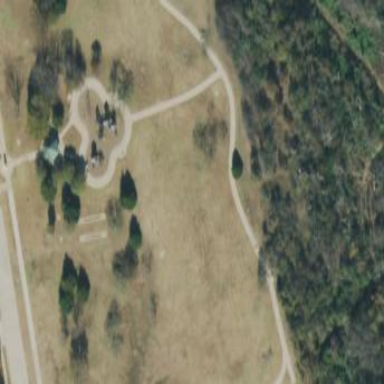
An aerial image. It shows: Disc golf course on natural ground surface.